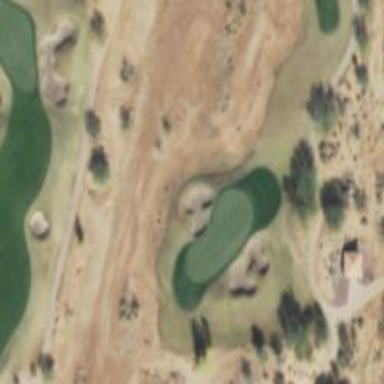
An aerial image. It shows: View of golf hole.